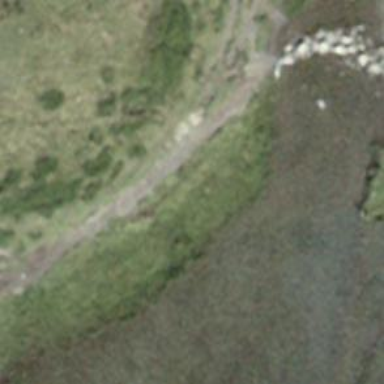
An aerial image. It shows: Path on the ground.